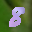
Label: 8